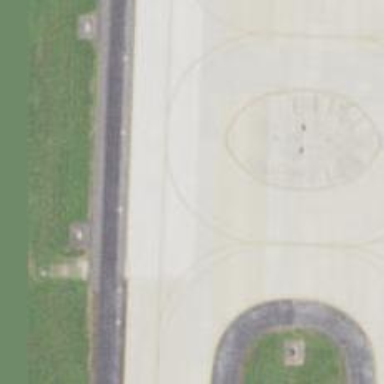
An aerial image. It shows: Image of taxiway at airport.